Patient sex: M
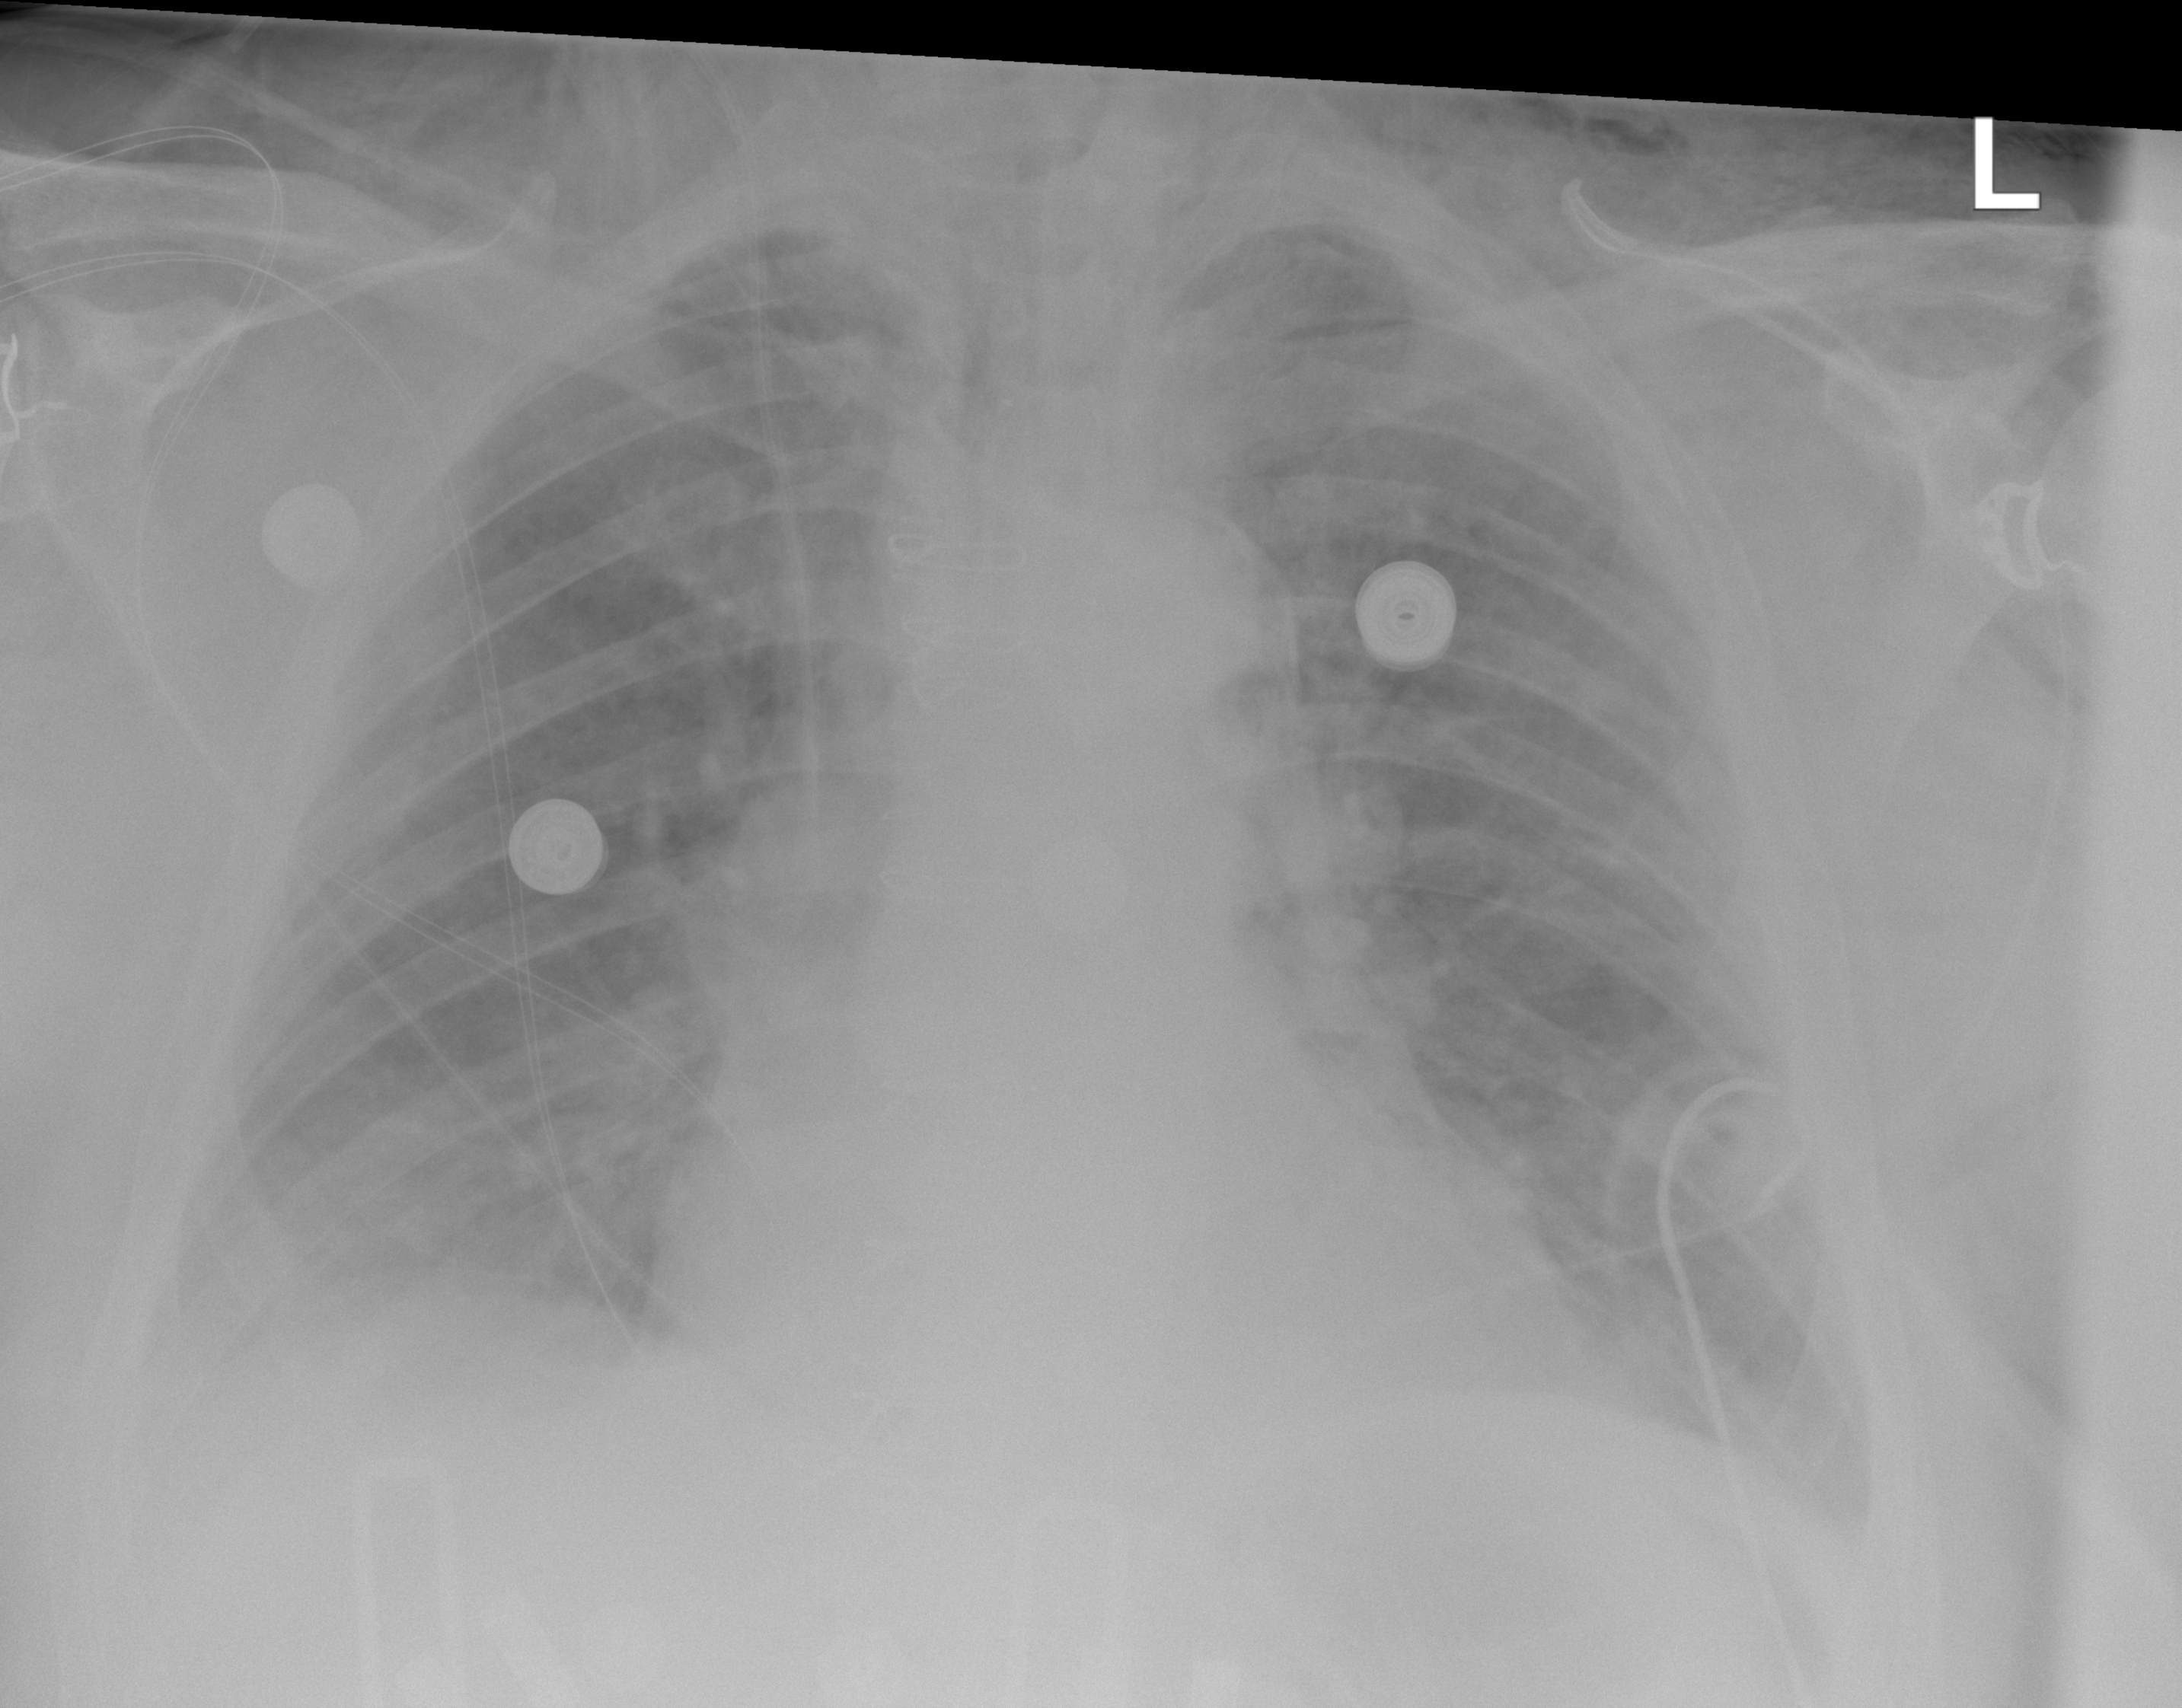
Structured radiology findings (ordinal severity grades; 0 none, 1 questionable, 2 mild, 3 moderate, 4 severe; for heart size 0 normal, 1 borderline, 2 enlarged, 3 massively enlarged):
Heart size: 2
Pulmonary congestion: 2
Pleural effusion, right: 2
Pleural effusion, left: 1
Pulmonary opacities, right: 0
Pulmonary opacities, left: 0
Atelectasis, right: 2
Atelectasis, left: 2